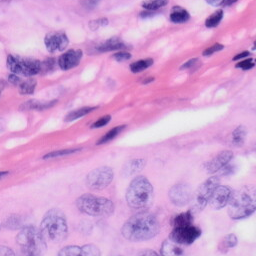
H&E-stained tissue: Skin